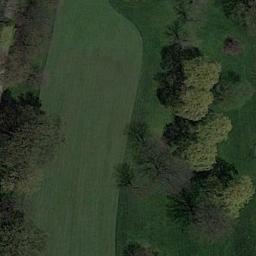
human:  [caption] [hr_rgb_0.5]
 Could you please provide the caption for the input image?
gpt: The golf course has a fairway and some barrier trees and some barrier trees are on both sides of the fairway .

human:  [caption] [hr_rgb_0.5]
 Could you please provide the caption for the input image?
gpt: Many trees on a large green lawn on the golf course .

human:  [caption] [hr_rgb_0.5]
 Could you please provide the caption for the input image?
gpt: There are two large bunkers and two paths .

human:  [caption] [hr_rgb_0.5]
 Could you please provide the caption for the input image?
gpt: Many trees are near the golf course .

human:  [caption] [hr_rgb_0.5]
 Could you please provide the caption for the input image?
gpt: There are some green trees on the golf course .